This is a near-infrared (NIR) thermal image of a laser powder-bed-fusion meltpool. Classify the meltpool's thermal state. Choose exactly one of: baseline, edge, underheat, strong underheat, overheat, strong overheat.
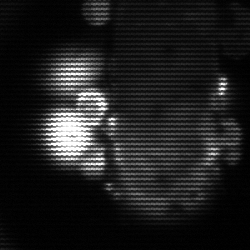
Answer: strong underheat